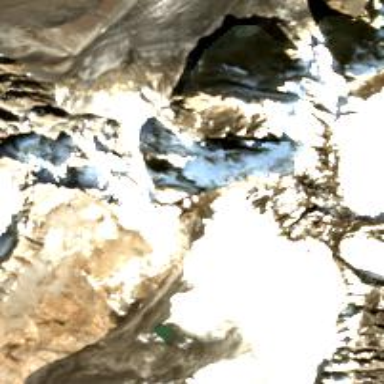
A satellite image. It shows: Majestic glacier in the distance.